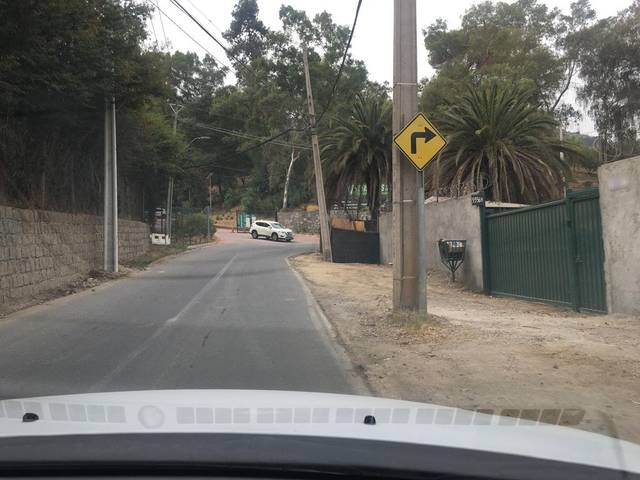
Region: Chile
Coordinates: -33.377, -70.611